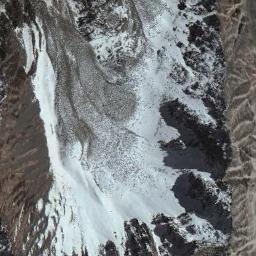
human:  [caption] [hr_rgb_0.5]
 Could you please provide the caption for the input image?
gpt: The snowberg is partly covered with snow and ice and the color of the mountain is brown .

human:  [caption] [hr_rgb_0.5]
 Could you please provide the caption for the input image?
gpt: The snow berg is consist of bare land and white snow .

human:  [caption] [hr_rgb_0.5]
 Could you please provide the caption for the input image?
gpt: The ground on the snowberg is uneven .

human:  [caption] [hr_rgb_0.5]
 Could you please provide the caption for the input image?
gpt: White snow and brown bare ground intersect on the snow mountain .

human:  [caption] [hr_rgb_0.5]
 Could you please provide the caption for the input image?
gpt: There are much snow and some bare land on the snowberg .